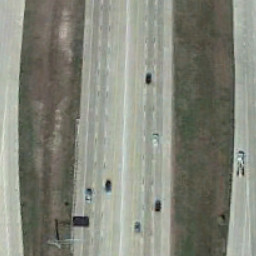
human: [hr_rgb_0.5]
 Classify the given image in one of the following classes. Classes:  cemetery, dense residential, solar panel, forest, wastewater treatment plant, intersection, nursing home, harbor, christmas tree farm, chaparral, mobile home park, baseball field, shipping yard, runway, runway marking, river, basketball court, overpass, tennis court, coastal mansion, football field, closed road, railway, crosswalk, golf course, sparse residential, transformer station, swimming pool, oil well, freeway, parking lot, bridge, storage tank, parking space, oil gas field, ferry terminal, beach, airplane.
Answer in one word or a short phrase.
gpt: freeway